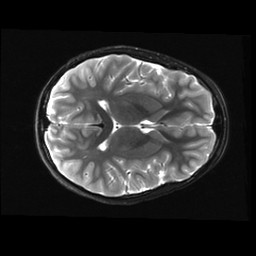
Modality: T2w
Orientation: axial
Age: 11
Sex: male
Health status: ill
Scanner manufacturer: ge
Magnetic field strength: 3 T
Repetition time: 7.5 s
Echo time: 0.1007 s